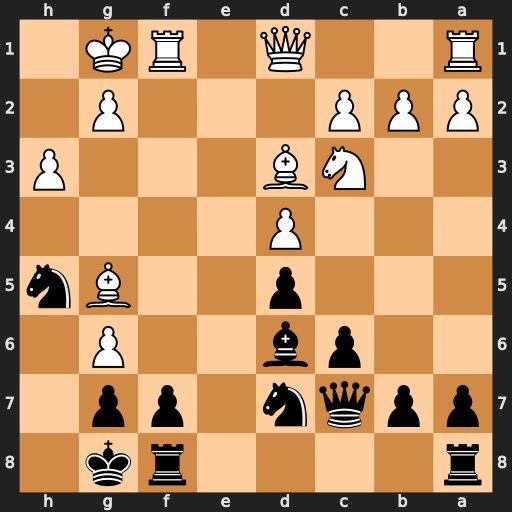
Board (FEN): r4rk1/ppqn1pp1/2pb2P1/3p2Bn/3P4/2NB3P/PPP3P1/R2Q1RK1
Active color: b
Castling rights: -
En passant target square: -
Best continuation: Bh2+ Kh1 Ng3+ Kxh2 Nxf1+